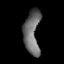
Tissue: lung
Cell type: T cells
Senescence score: 0.2339
Nuclear area (px): 681
Mean DAPI intensity: 106.62